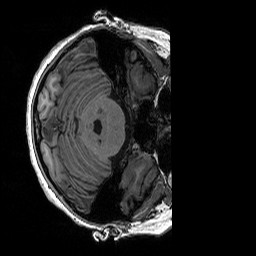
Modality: T1w
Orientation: axial
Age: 26
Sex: female
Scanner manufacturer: siemens
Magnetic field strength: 3 T
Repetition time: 2.53 s
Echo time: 0.0033 s